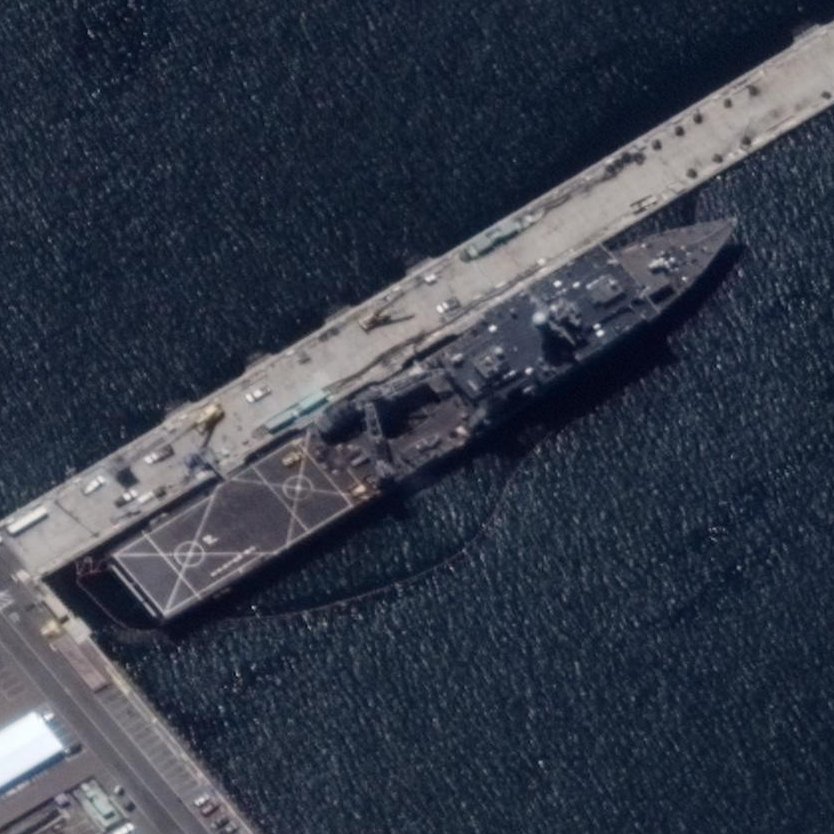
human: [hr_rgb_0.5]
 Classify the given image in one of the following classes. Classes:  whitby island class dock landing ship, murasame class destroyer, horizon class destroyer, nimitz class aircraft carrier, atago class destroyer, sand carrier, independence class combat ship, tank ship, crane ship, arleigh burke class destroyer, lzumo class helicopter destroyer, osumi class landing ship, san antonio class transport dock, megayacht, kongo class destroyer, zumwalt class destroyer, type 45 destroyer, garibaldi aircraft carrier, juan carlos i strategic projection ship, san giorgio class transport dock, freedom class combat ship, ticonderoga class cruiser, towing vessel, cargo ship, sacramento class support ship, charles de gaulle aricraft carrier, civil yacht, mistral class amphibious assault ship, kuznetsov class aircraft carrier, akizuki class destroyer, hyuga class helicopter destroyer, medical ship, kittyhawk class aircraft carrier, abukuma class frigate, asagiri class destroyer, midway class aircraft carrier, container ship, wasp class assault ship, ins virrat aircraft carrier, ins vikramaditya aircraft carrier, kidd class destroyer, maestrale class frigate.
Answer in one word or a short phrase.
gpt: Whitby Island class dock landing ship